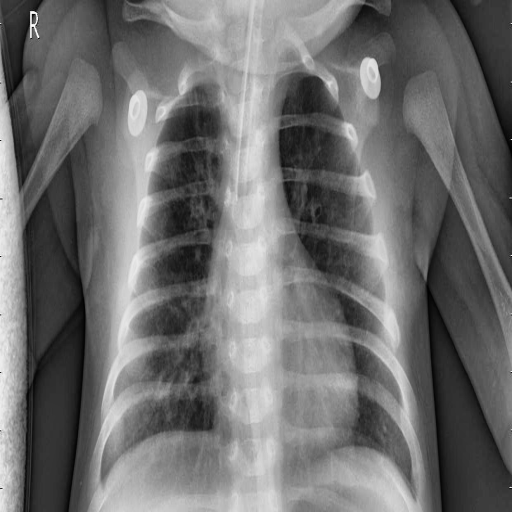
Finding: PNEUMONIA